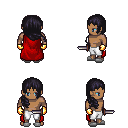
a pixel art fantasy rpg character, male body template, human, dark skin, red cape, white pants, raven right-swept hairstyle, gold gloves, white slippers, dagger, four views (front, back, left, right), 2x2 character sprite sheet, small pixel art, hard edges, no anti-aliasing